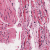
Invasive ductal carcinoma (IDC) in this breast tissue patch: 0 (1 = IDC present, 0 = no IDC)